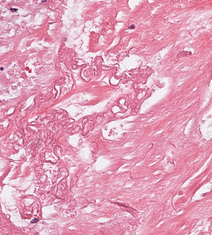
Tumor epithelial tissue: no
Tumor-associated stroma tissue: yes
Normal tissue: no